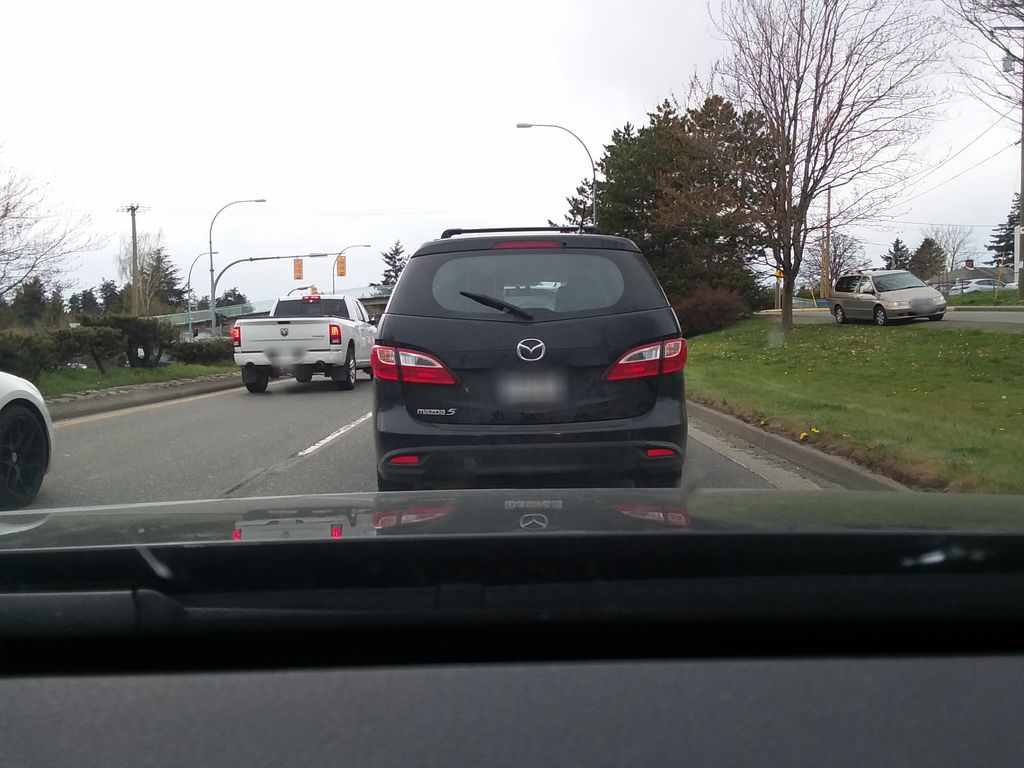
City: victoria